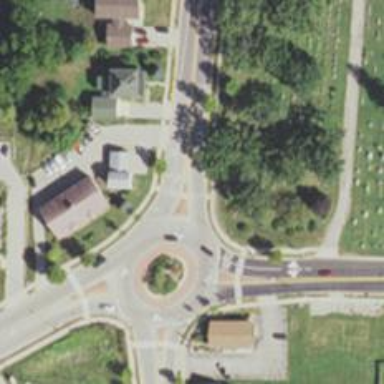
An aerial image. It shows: Marked crossing on the road.